Aerial crown-view tile of a tropical tree (Barro Colorado Island, Panama), acquired 20241112:
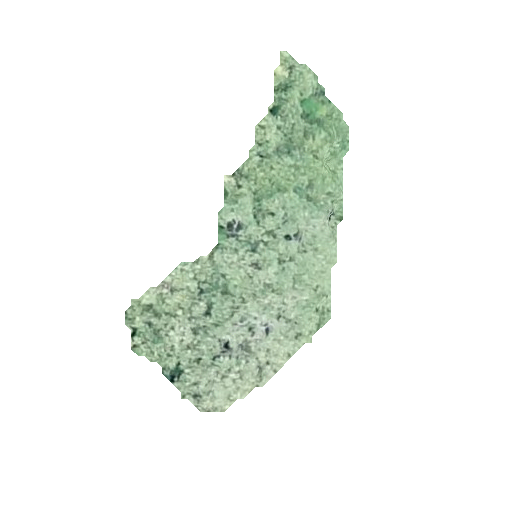
Species: Tabebuia rosea
GBIF accepted scientific name: Tabebuia rosea
Crown area: 62.507 m²